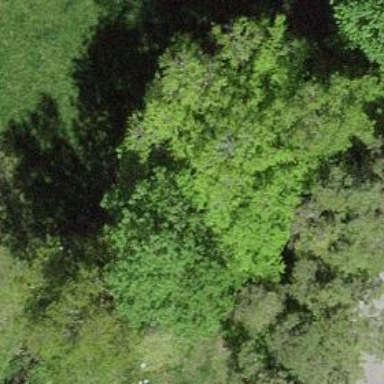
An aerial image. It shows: Forest area.